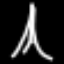
Label: The Eiffel Tower